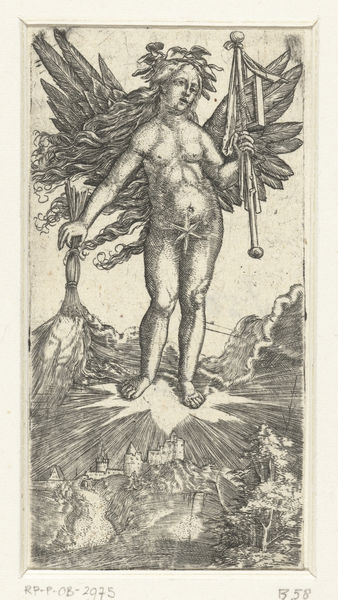
Titel: Allegorisch vrouwelijk figuur met vleugels
Künstler: Albrecht Altdorfer
Standort: Amsterdam
Institution: Rijksmuseum
Schlagwörter: crown, feathers, hands, white, black, gray, hair, painting, woman, print, smoke, angel, clouds, life, naked, nude, sky, tree, landscape, mountain, mountains, sun, trees, boy, feet, prince, plants, drawing, black and white, castle, shadow, etching, peacock, torch, photo, wings, arms, leaves, art, pencil, legs, rushes, breasts, god, candle, leaf, long, land, tan, page, balance, biblical, staff, symbol, star, trumpet, angle, towers, pole, knife, holding, power, contrapposto, powerful, herald, brasts, spectre, metaphorical, starfish, alance